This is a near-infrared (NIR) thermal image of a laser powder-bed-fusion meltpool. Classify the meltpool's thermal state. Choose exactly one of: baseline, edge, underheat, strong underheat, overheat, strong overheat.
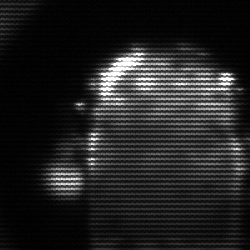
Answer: baseline